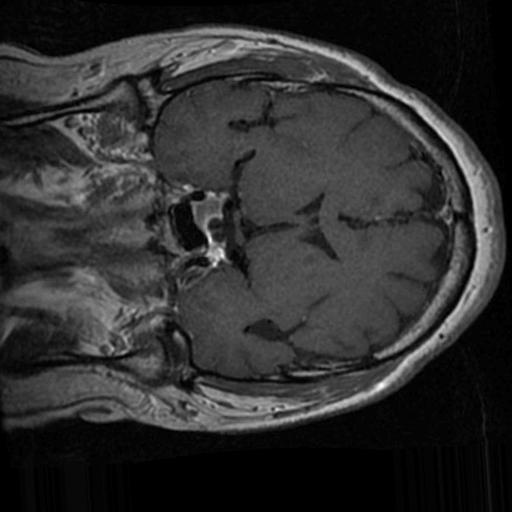
Label: brain_tumor